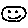
Label: smiley face